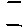
Label: hexagon